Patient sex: M
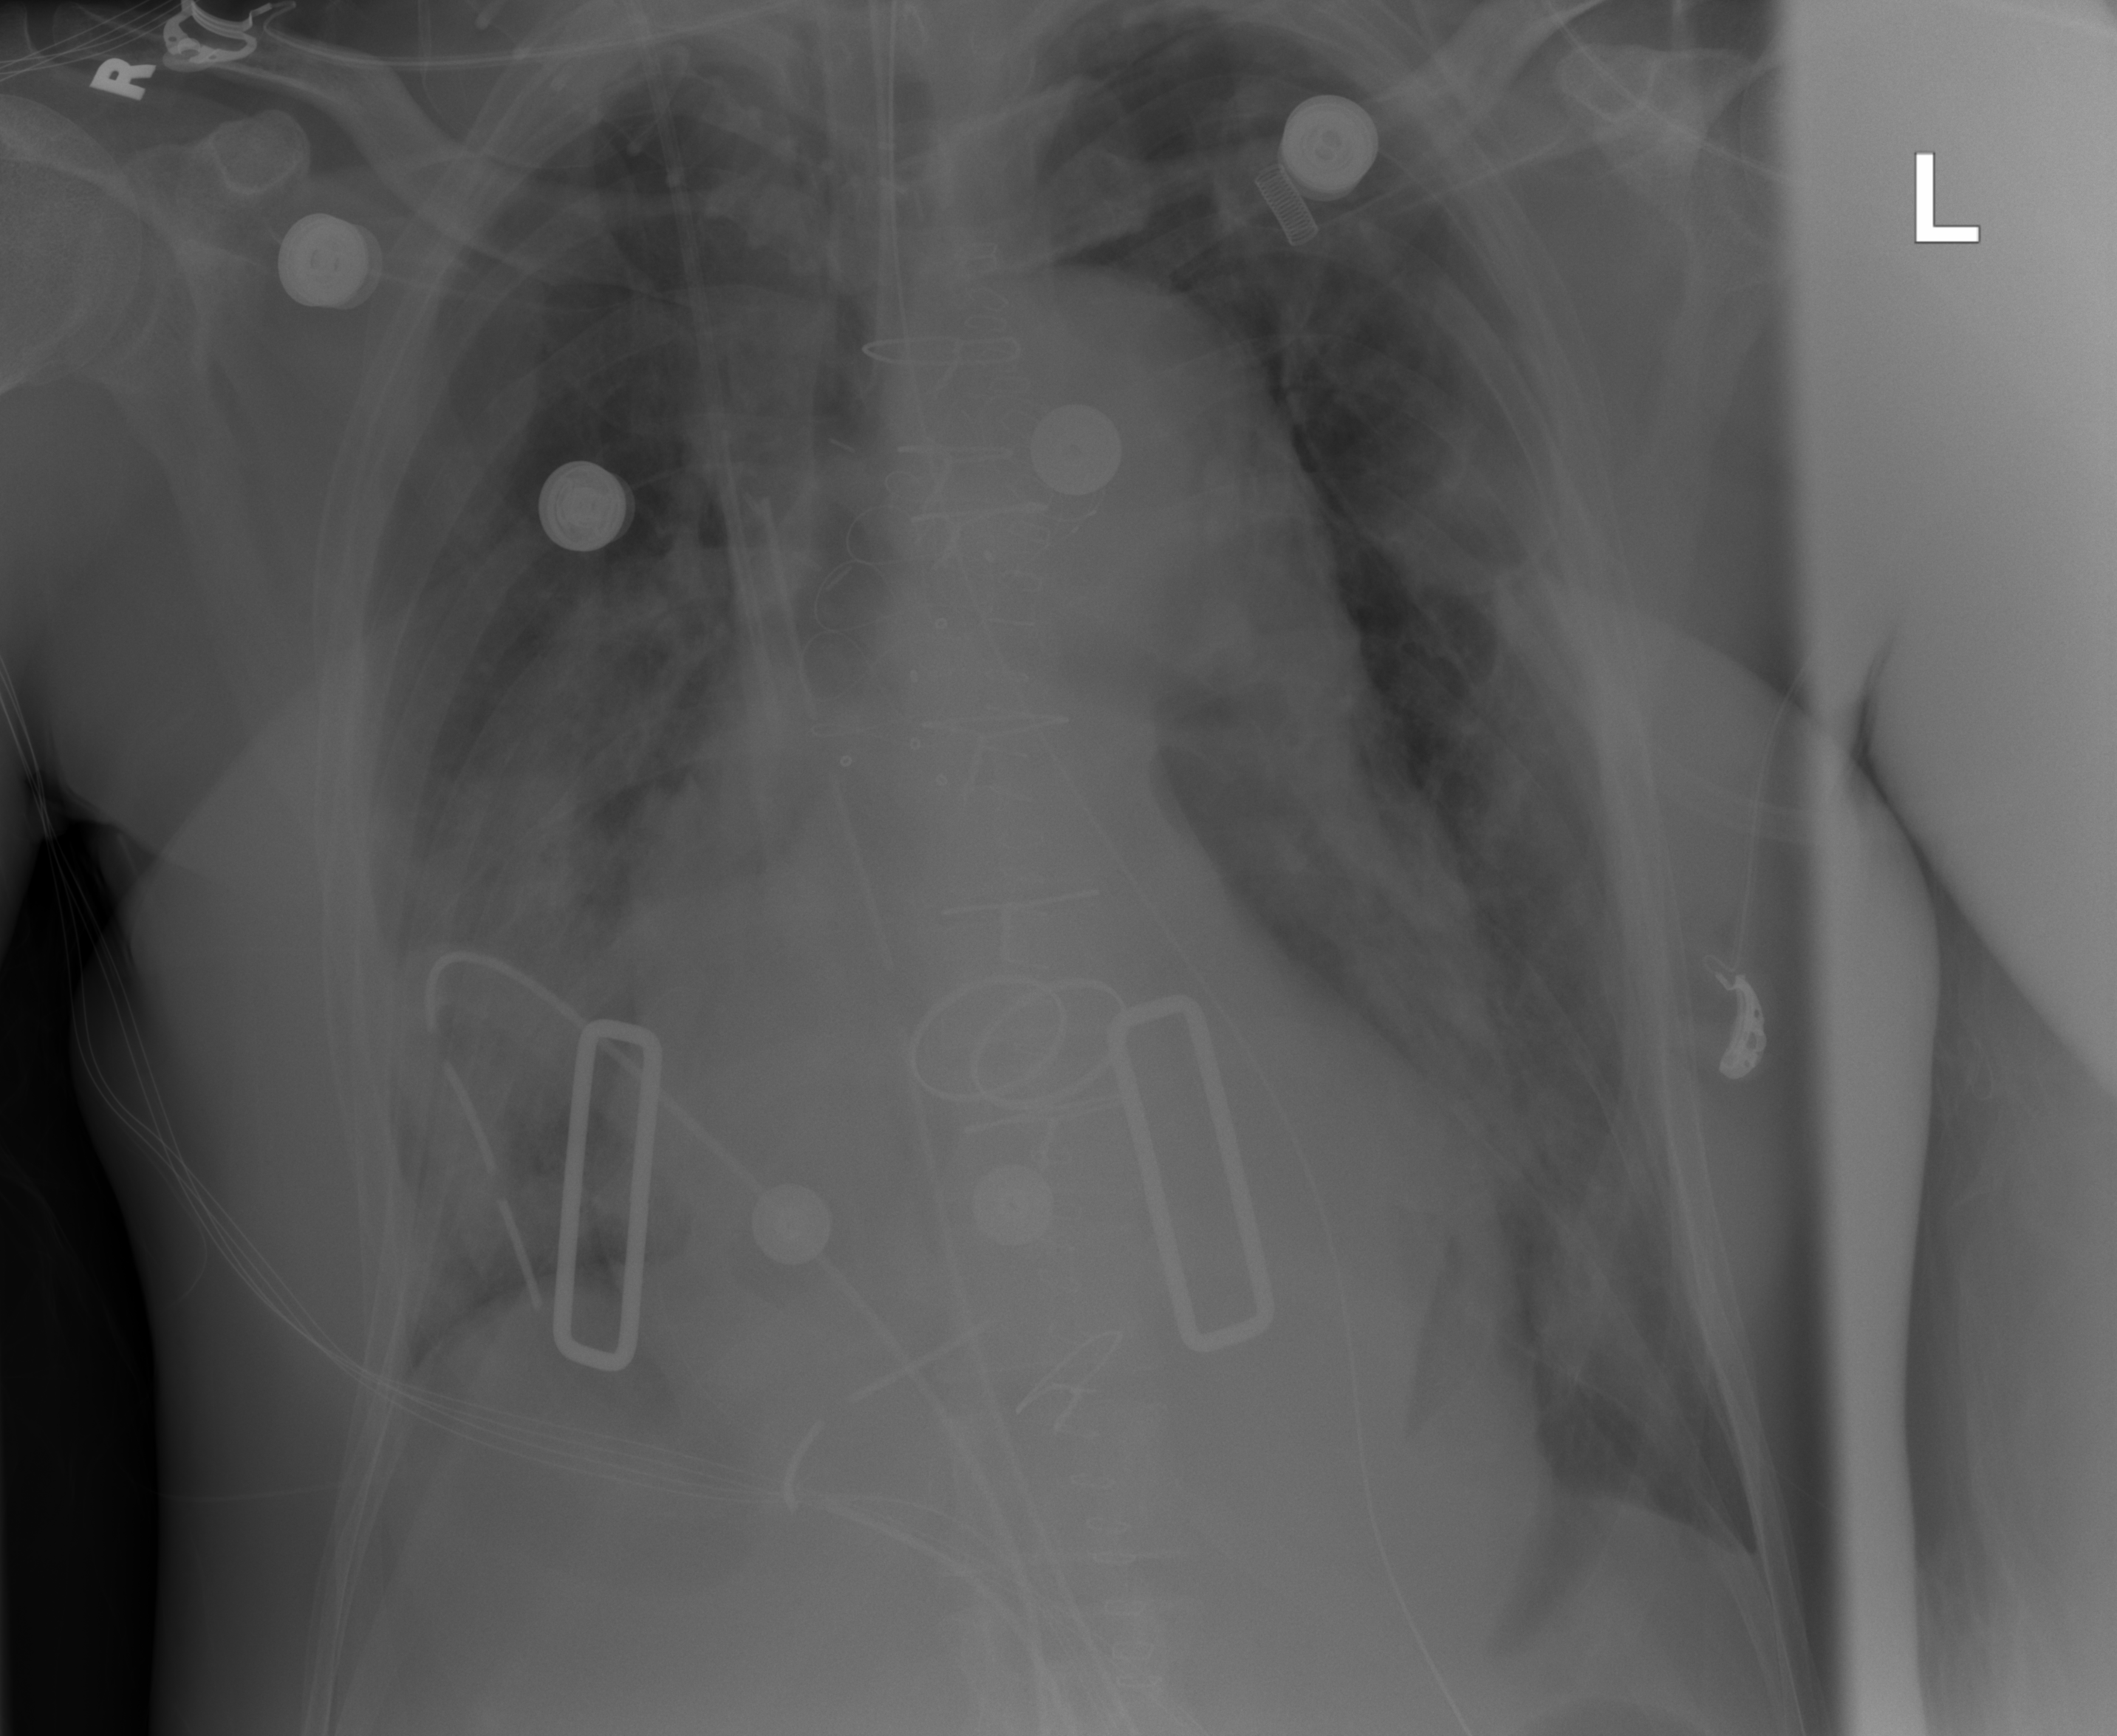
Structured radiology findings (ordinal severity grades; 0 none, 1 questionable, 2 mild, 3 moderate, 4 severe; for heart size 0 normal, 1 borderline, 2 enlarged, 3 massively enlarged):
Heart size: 1
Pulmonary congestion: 2
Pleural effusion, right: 2
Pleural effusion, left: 2
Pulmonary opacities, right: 3
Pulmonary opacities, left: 2
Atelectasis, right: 3
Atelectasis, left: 2